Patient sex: F
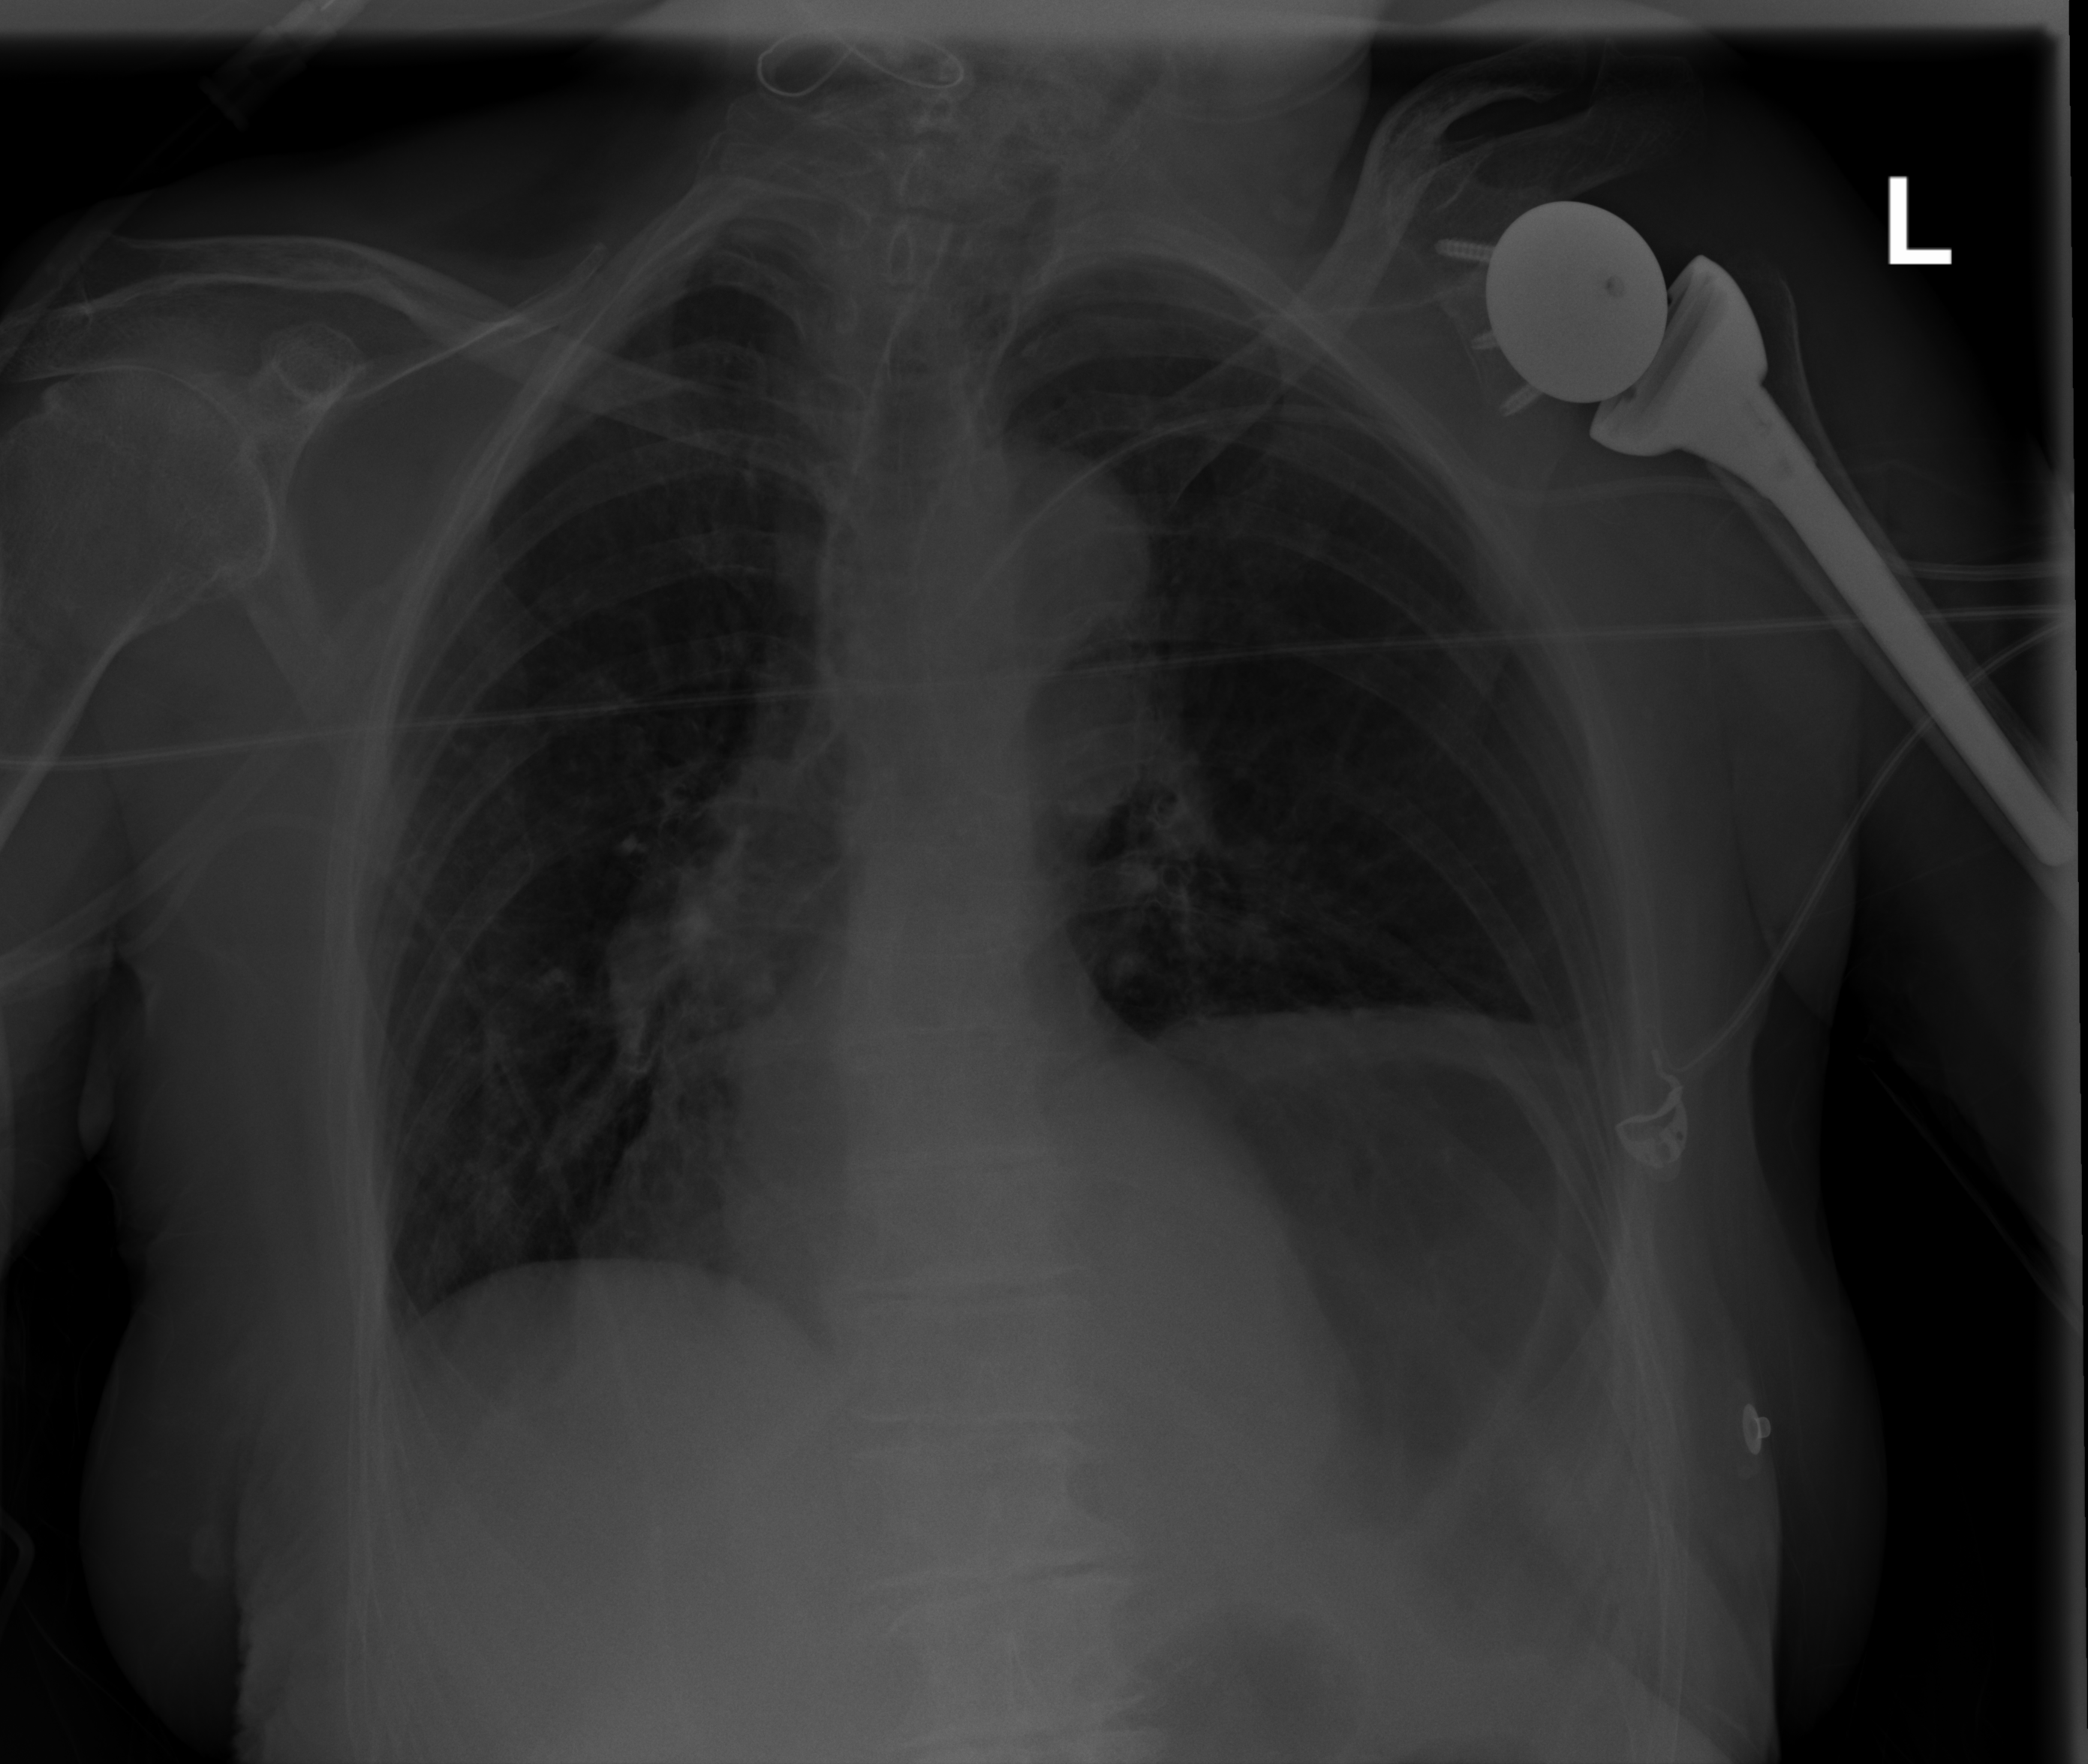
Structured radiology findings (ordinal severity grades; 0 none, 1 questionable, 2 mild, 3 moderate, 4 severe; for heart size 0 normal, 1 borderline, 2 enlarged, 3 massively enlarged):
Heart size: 0
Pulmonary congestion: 0
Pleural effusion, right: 0
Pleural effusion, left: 0
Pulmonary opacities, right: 0
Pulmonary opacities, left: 0
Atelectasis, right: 2
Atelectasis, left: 2